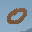
Label: 0